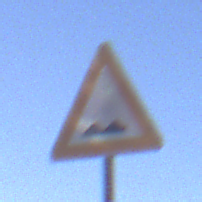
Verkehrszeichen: UnebeneFahrbahn
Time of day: MorningAfternoon
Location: Outdoor (Nature)
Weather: Clear
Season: NotSpecified
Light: Natural